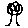
Label: tree